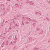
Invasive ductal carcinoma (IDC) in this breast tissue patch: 1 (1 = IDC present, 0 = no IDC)